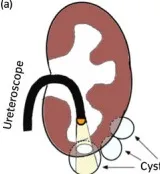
Illustration showing how to get direct access to the lower calyx by LFRC.
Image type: radiology (ct)